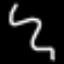
Label: squiggle